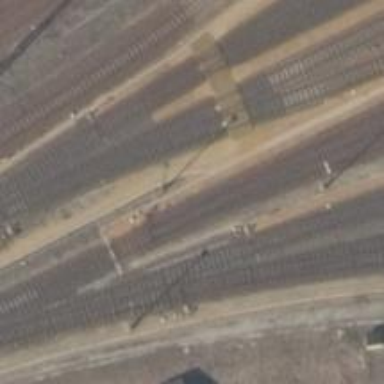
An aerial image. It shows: Railway switch.